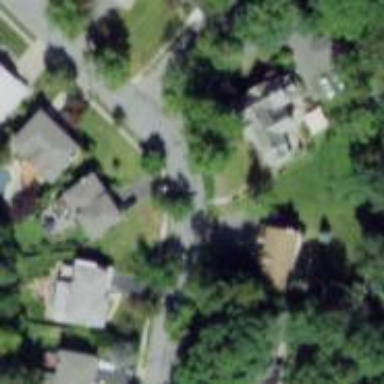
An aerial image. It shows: Residential road with sidewalk on the left side.